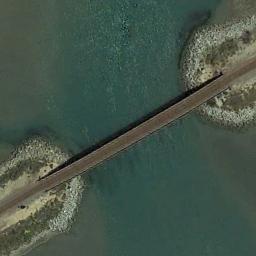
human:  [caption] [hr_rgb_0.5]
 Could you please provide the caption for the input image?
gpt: A bridge is over the river with some plants beside .

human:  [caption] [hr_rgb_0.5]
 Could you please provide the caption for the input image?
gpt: A bridge connects the land on both sides of the blue river .

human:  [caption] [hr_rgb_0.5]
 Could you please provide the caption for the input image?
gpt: A bridge built on a dark green river and some green plants on both sides of the river .

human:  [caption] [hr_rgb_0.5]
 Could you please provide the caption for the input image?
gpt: The banks of the river are densely forested and the water is blue .

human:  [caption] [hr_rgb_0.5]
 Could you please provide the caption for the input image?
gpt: Many green plants are around the bridge .